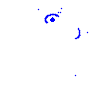
Particle: electron